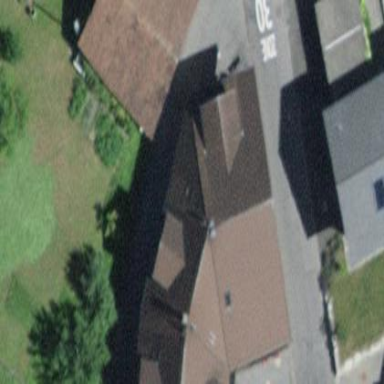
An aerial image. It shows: Residential building.